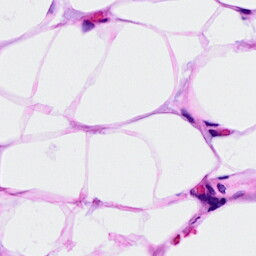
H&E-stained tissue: Breast